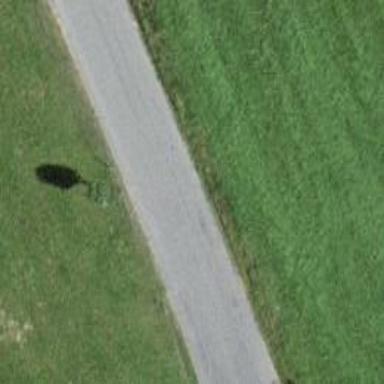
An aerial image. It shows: Bus stop along the road.